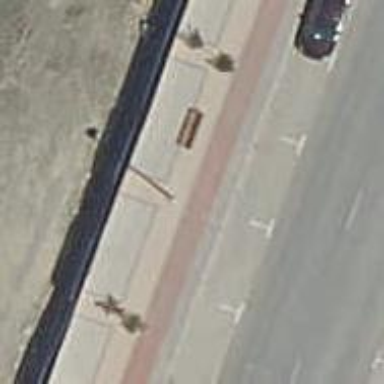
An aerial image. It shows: Bench.